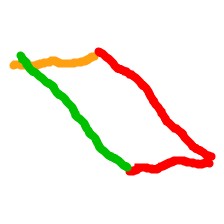
Shape: parallelogram